Question: I've found this project <URL> that presents an experimental structured code editor prototype.
I love this idea and want this in Visual Studio, what options I have ?

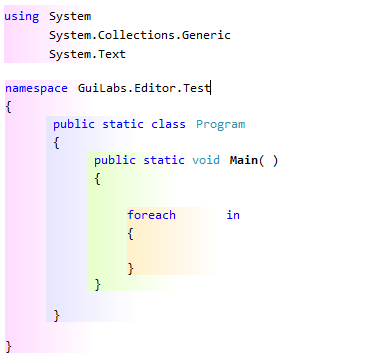
Answer: This stuff is possible to do with Visual Studio extensions. As far as I know there is no Visual Studio extension that does exactly what you want, but <URL> is similar.
The <URL> so if you're so inclined, you could modify that to show gradients instead of lines.